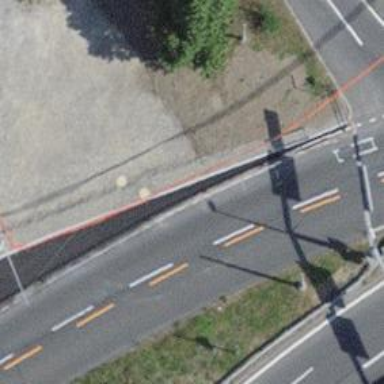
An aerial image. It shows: Primary highway with trolley wires overhead. The surface of the road is asphalt.